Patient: sex F, age 26
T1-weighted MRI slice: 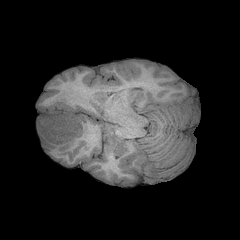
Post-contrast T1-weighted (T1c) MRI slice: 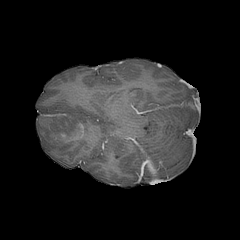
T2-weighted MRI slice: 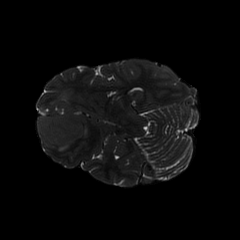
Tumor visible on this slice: yes
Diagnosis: Glioblastoma, IDH-wildtype
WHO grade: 4